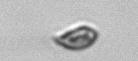
Label: Cryptophyta